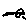
Label: car